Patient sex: M
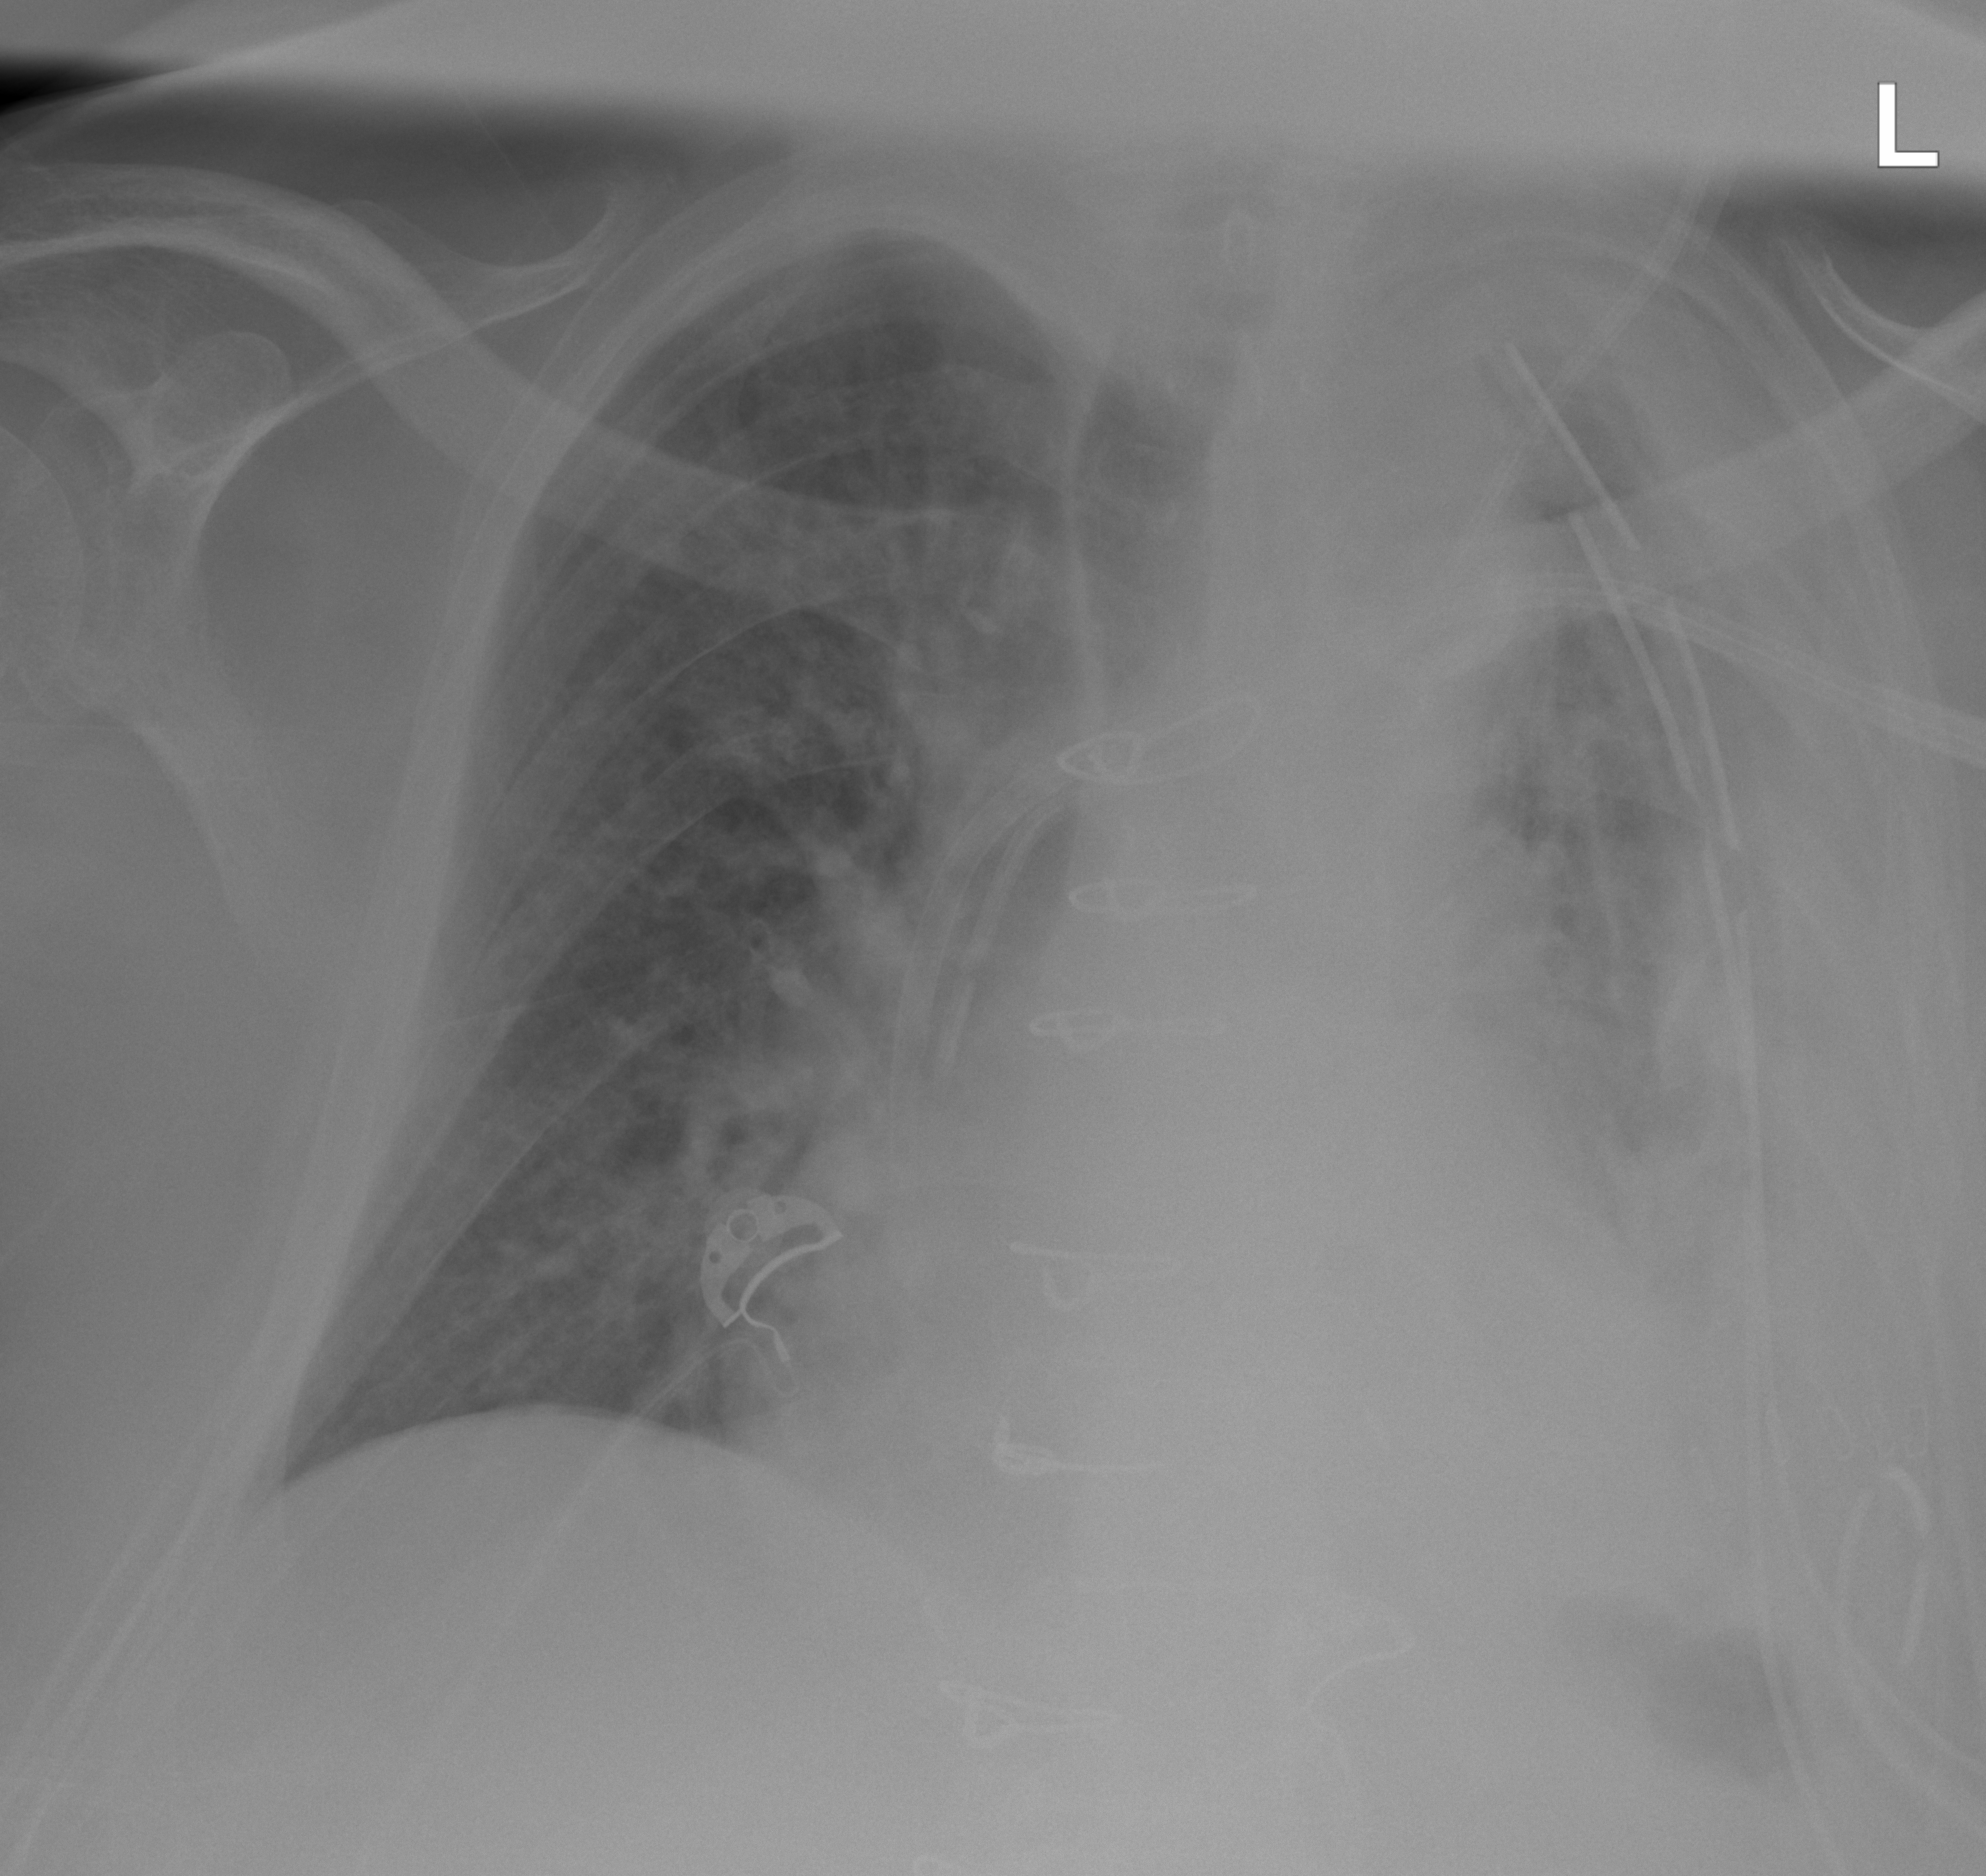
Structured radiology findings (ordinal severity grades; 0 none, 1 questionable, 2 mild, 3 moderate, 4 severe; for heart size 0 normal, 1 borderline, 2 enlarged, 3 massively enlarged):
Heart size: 2
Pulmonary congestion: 1
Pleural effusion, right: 0
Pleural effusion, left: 3
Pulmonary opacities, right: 0
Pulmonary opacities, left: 3
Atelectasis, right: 1
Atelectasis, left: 3